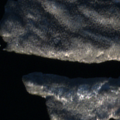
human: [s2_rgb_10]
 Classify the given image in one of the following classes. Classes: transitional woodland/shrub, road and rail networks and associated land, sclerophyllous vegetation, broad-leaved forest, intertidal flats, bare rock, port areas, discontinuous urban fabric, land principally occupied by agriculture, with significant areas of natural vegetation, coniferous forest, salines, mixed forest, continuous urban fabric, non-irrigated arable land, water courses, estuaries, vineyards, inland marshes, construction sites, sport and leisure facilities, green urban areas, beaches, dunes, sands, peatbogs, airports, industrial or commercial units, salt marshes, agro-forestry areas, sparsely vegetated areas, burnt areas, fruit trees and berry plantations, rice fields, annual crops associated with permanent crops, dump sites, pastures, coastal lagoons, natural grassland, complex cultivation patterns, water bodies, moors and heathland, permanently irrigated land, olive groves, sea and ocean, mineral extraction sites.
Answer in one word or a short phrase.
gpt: coniferous forest, water bodies